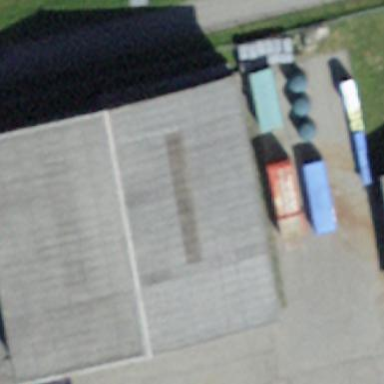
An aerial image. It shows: Hangar building at airport.